一年级 · 计数
一说在图中你看到了什么, 数一数他们各有多少。

能看到（）辆汽车；（）栋房子；（）个小朋友；（）棵树；（）只小鸭子； （）盆椰子树；（）个黄瓜；（）个辣椒。
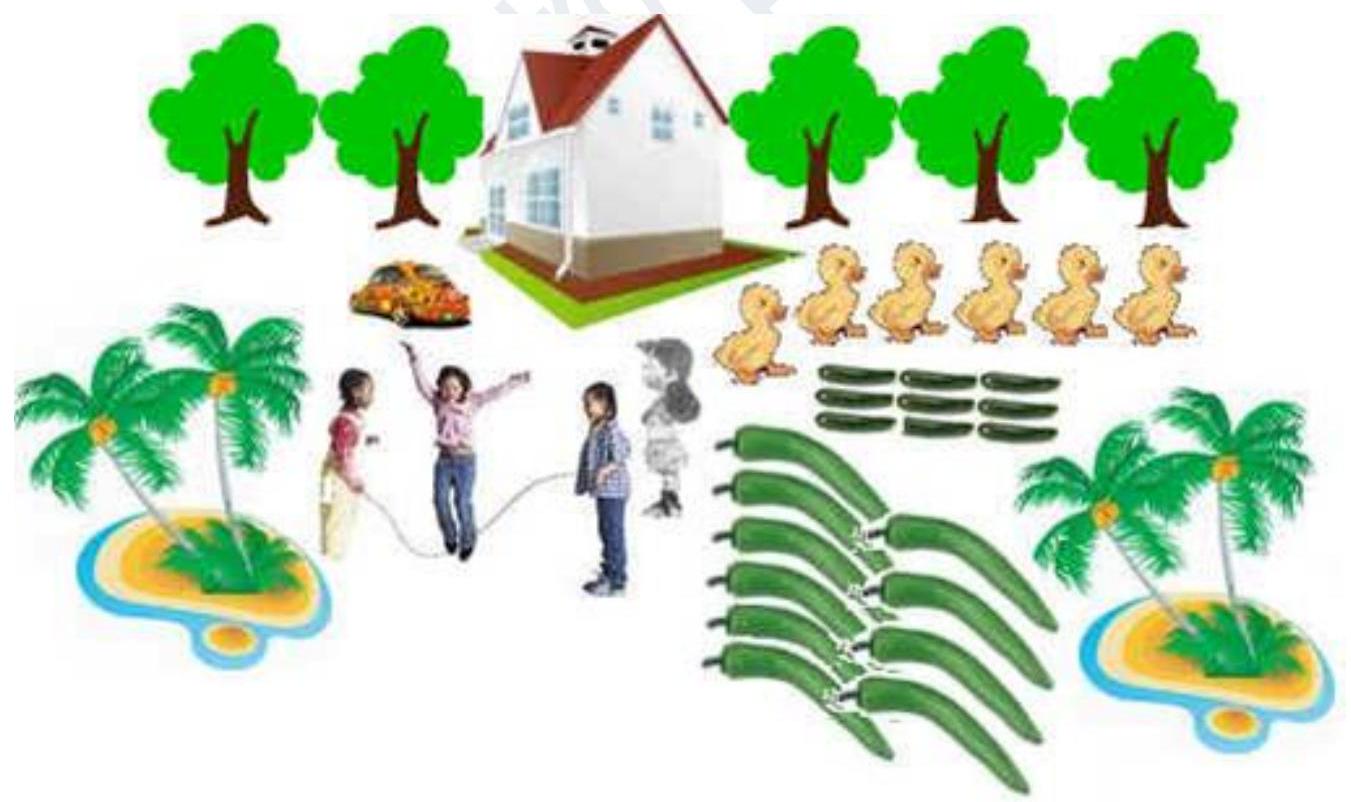
答案: ; 1; 4; 5; 6; 2; 9; 10